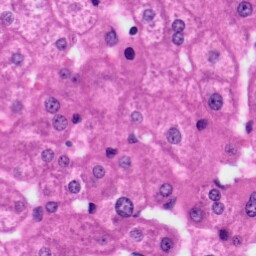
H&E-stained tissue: Liver